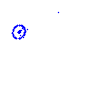
Particle: kaon